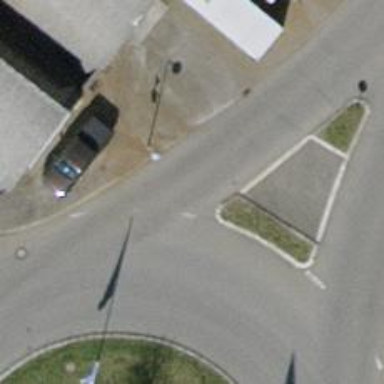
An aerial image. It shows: Unclassified road with asphalt surface.